Current action and preconditions to check: path_clear

Your task: For each precondition in the list above, predict whether it will hold at this action.

Consider the current scene as observed from the mobile robot's camera, and analyze the predicted future states of all dynamic agents (e.g., people, animals, vehicles, or any moving entities) within the NEXT SECOND.

IMPORTANT: Only answer "very likely" if you are absolutely certain—based on strong, clear evidence—that a dynamic agent will violate the precondition in the predicted future state. Do NOT answer "very likely" for unlikely, ambiguous, or low-probability risks.

Ask yourself for each precondition: Is there a high probability, with clear and convincing evidence, that the predicted future states of any dynamic agent will interfere with the predicted future state of the currently executing action within the NEXT SECOND, causing that precondition to fail?

Assess the risk level based on these predictions. Use "likely" or "very likely" if motions create a clear risk of interference.

Use "neutral" or "improbable" if agents are nearby but their predicted paths are clearly diverging or non-conflicting.

Failure Risk Categories: "very improbable", "improbable", "neutral", "likely", "very likely"

Answer Format: Output ONLY the probability_of_failure value from these categories: "very improbable", "improbable", "neutral", "likely", "very likely"

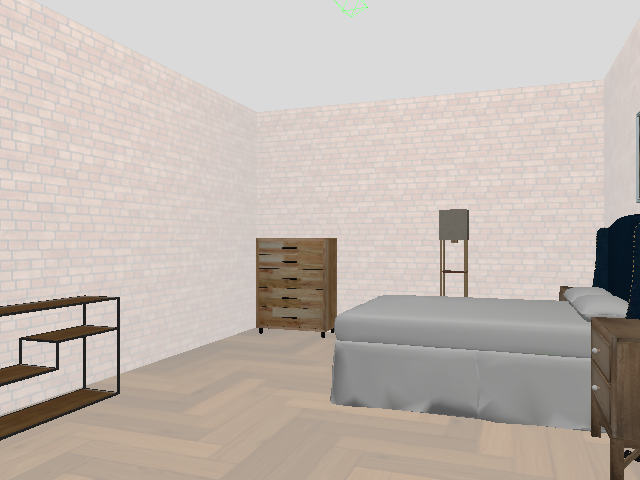

Answer: very improbable